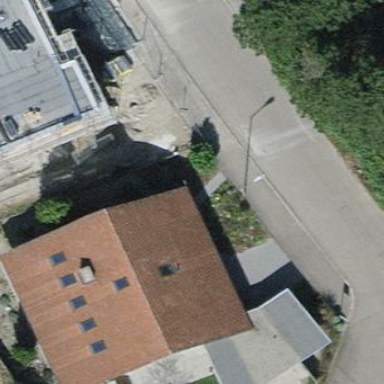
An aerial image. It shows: View of roof of building.